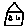
Label: house